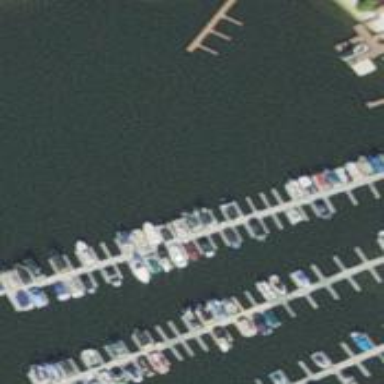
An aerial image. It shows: Man-made pier.